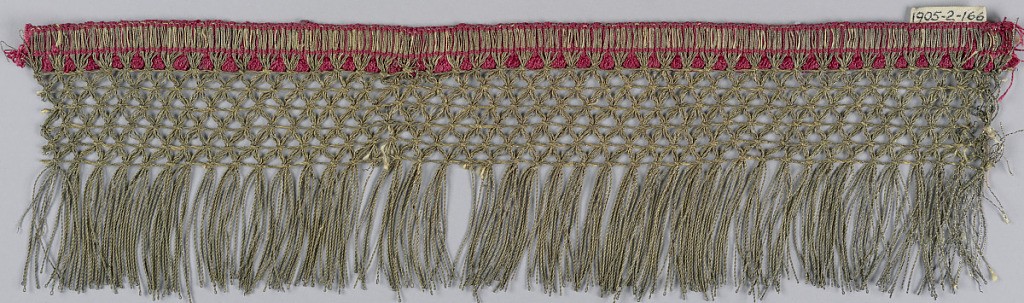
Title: Fringe
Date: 17th century
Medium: silk, metallic thread (gold strips wound on a silk core) Technique: woven
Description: Red and metallic gold fringe with a red woven heading and narrow looped fringe overlaid with gold threads forming fringe. Band of trellis pattern at the top of the skirt using gold threads, twisted and looped.